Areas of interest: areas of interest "Home Furnishing and Building Materials Market"
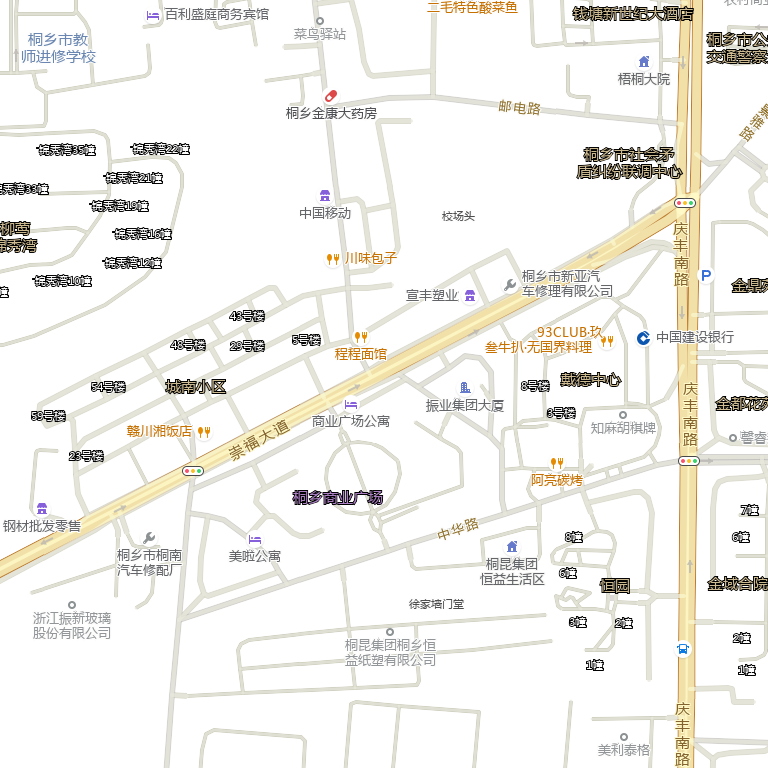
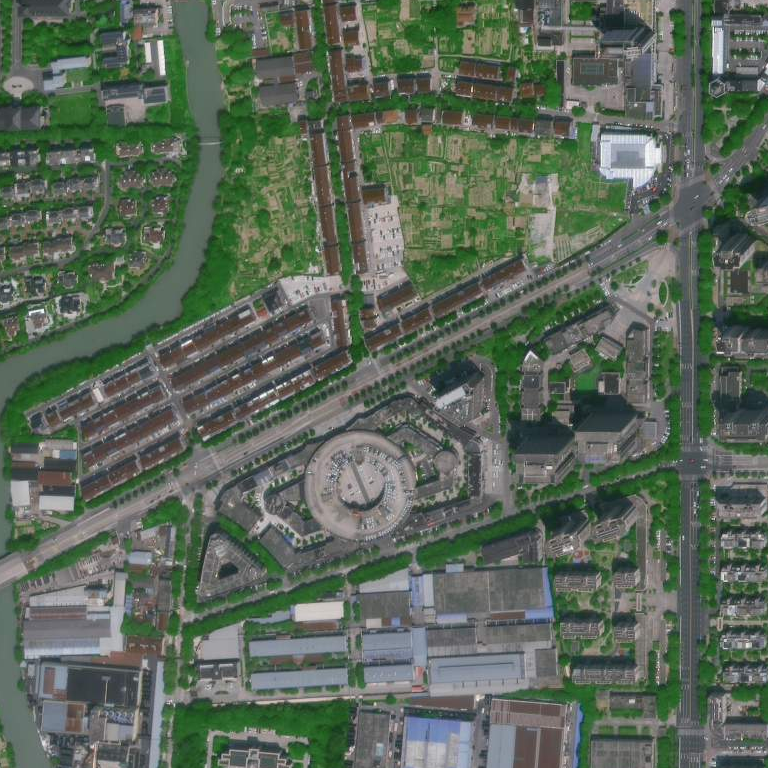